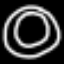
Label: donut